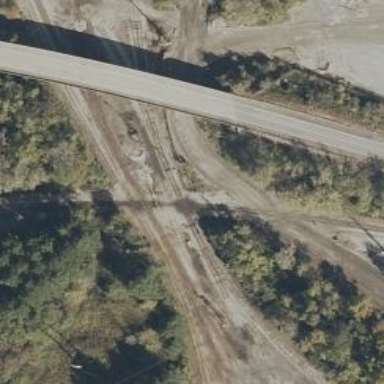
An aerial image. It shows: Railway crossing.